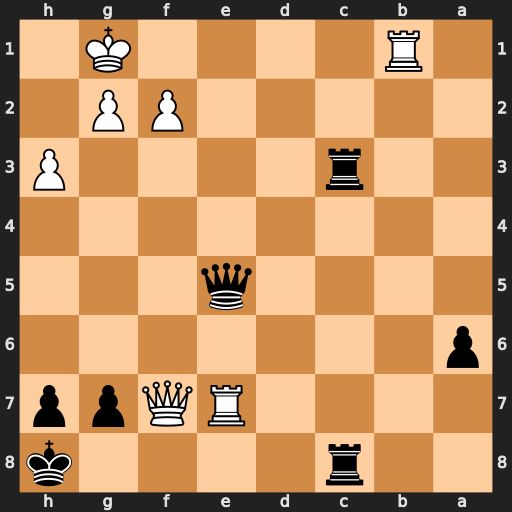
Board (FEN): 2r4k/4RQpp/p7/4q3/8/2r4P/5PP1/1R4K1
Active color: b
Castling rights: -
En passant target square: -
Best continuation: Rc1+ Rxc1 Rxc1#